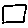
Label: square